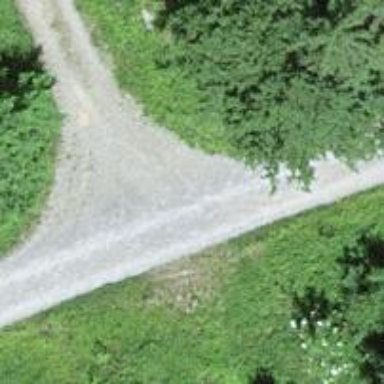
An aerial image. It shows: Gravel track road.